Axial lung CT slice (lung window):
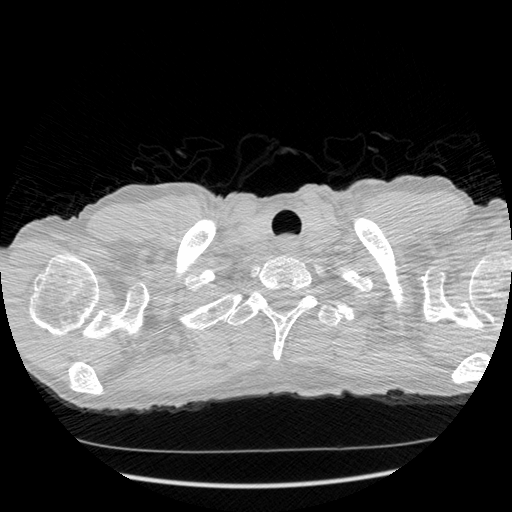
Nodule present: no